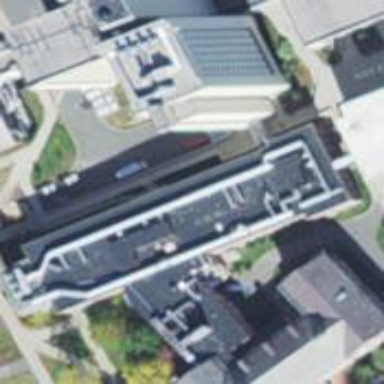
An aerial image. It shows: View of university building.